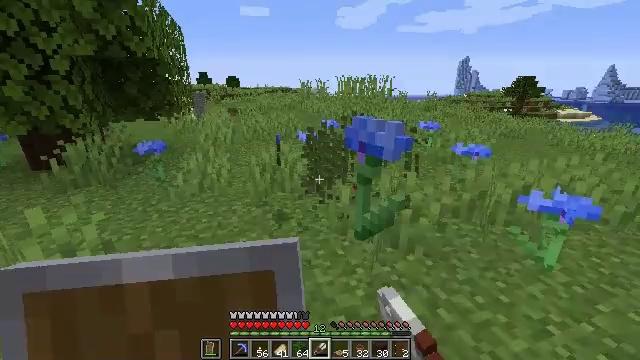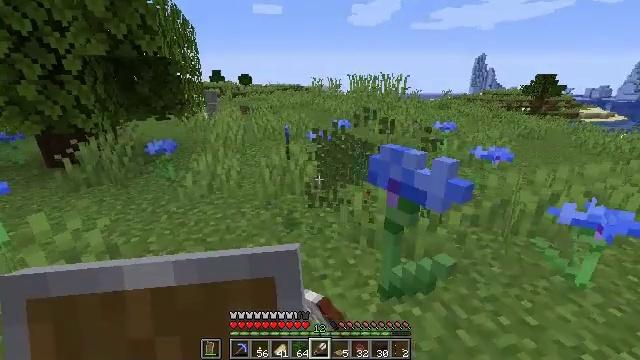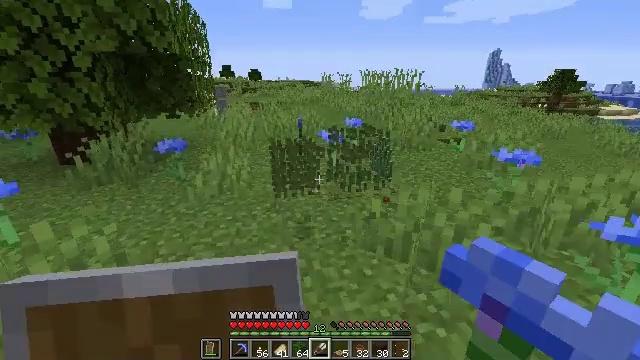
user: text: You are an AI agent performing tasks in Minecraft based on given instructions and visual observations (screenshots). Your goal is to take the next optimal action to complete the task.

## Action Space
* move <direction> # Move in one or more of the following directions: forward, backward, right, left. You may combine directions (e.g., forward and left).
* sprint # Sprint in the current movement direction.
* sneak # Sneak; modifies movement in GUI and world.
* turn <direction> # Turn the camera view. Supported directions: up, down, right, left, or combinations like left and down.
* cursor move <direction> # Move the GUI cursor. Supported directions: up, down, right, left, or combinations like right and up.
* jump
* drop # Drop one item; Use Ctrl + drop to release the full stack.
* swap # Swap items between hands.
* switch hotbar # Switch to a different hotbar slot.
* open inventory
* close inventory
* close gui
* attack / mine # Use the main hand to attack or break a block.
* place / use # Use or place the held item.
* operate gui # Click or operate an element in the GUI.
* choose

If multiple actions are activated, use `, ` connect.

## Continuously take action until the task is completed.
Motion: motion action
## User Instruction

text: Break the cornflower to collect it.
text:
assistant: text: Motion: move forward and move left, turn left, attack / mine
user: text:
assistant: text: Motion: move forward and move left, turn left, attack / mine
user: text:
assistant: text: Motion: turn left, attack / mine